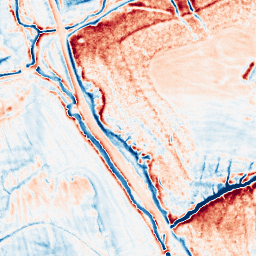
Category: classical
Decomposition family: uniform
Decomposition parameters: size: 10
Upsampling method: sinc_hamming
Upsampling parameters: scale: 4
kernel_size: 8
Upsampling scale: 4